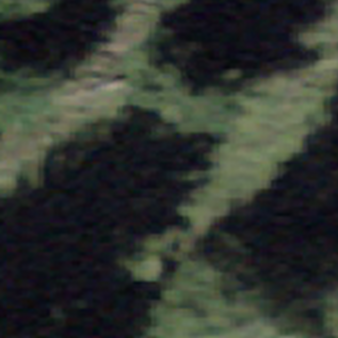
Label: other